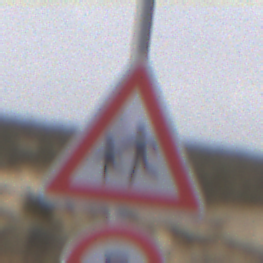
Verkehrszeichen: KinderRechts
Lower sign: Geschwindigkeit5
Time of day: Midday
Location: Outdoor (Nature)
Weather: PartlyCloudy
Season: NotSpecified
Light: Natural